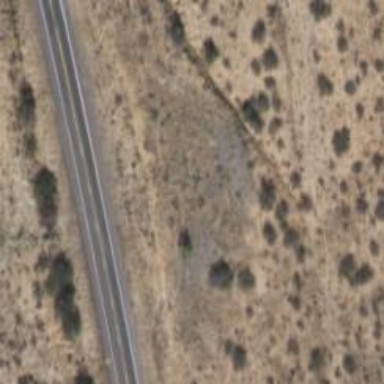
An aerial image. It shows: Rest area along the road.